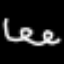
Label: squiggle